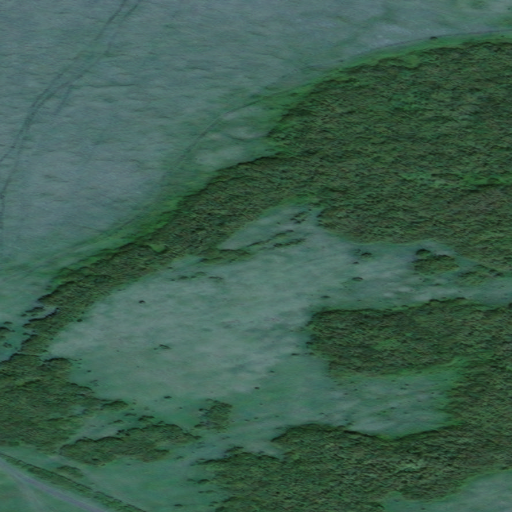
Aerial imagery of mountain in Alaska named Azachorok Hill containing only unknown